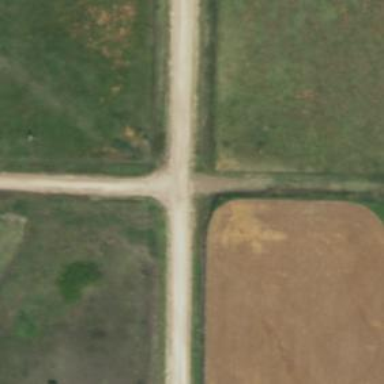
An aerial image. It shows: Tertiary road.